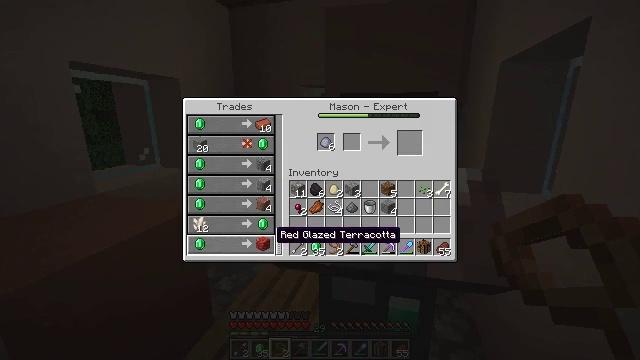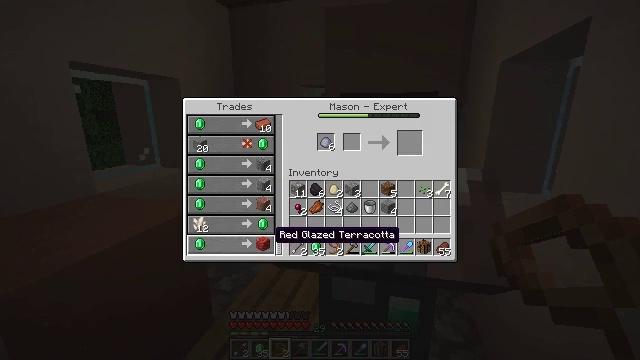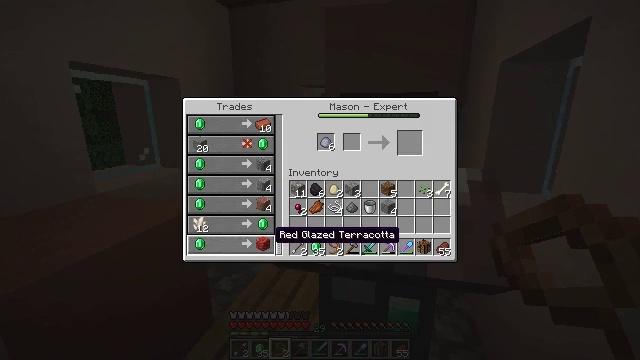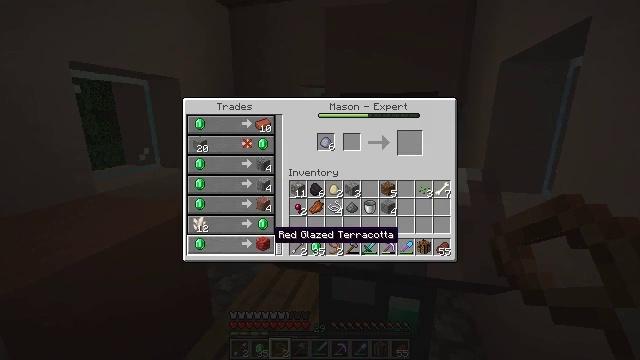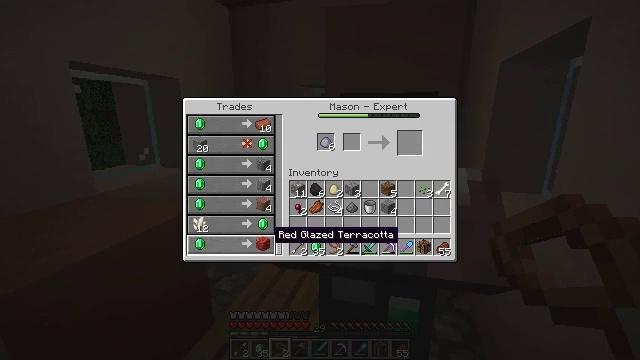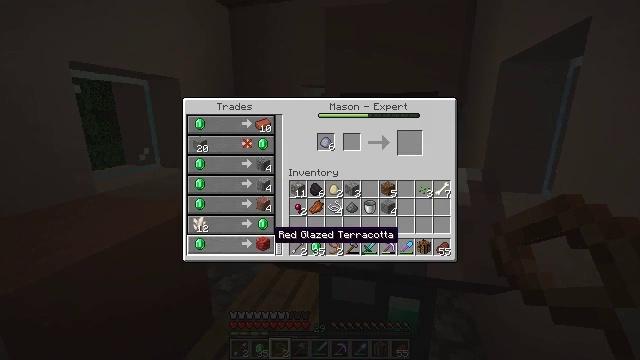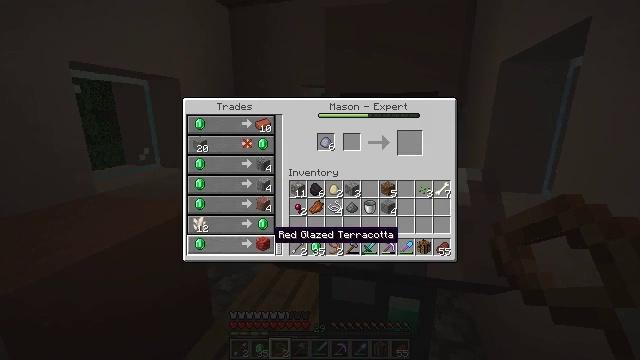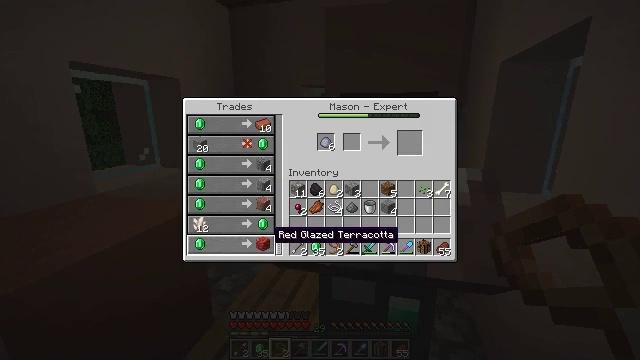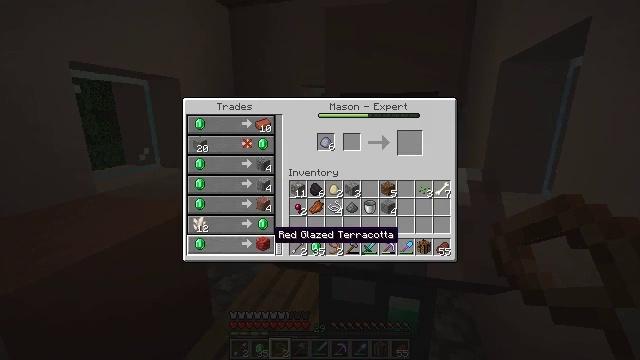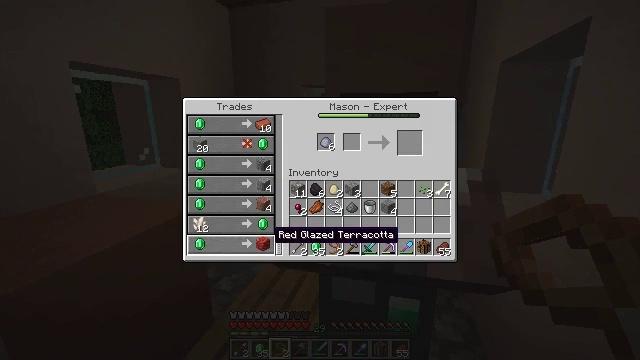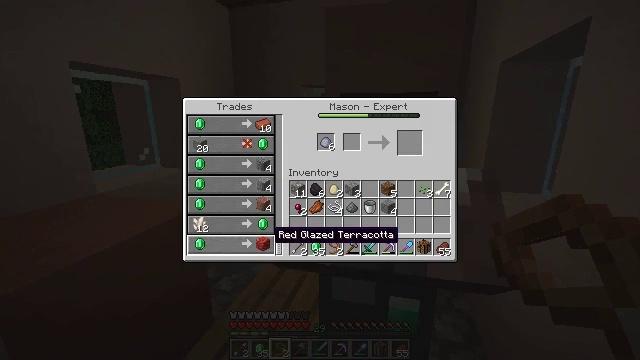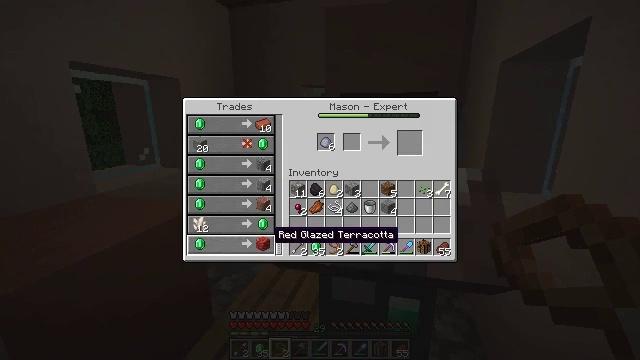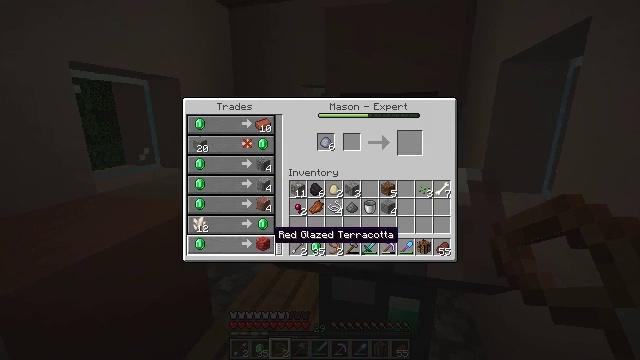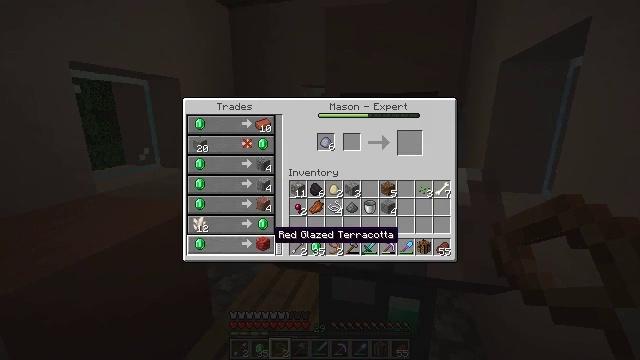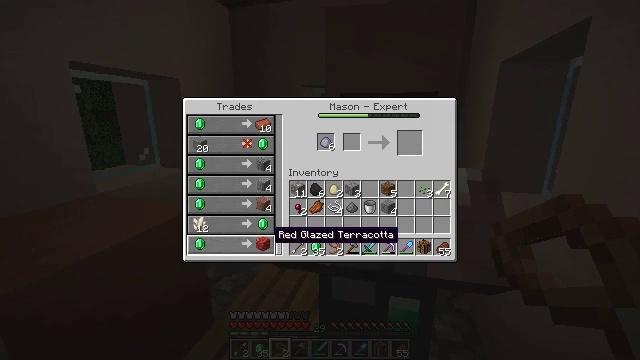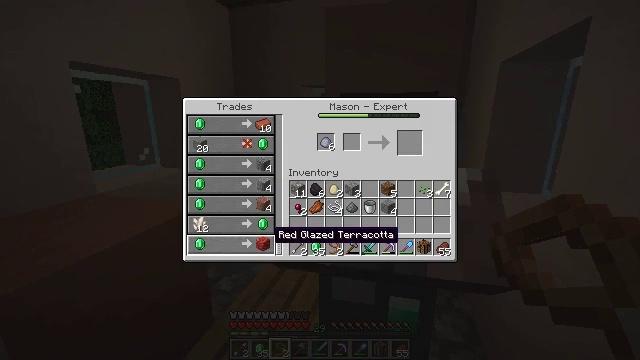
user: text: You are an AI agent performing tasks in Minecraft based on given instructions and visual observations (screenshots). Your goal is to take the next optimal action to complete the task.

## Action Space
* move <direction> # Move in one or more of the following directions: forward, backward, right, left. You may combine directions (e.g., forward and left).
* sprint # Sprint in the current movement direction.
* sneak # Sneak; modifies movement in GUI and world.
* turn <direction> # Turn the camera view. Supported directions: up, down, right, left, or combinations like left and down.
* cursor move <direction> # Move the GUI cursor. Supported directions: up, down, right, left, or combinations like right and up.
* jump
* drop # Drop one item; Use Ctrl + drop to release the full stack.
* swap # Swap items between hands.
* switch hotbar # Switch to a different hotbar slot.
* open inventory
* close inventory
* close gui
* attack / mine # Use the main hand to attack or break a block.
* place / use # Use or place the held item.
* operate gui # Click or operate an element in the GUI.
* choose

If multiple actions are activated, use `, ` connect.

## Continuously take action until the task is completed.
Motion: motion action
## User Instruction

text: Heat red terracotta in a furnace to craft red glazed terracotta.
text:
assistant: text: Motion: no_op
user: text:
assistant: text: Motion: no_op
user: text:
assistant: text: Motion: no_op
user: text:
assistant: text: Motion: no_op
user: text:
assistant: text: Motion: no_op
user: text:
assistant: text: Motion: no_op
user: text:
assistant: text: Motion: no_op
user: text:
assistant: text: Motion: no_op
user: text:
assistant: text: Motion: no_op
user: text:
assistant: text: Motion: no_op
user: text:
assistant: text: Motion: no_op
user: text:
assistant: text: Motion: no_op
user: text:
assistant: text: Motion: no_op
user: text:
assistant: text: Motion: no_op
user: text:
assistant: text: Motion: no_op
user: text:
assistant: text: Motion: no_op
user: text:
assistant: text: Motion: no_op
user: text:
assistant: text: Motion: no_op
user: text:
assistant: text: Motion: no_op
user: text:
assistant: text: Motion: no_op
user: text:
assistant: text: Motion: no_op
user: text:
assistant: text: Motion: no_op
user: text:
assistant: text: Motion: no_op
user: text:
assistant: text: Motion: no_op
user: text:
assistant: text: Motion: no_op
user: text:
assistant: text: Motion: no_op
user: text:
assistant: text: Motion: no_op
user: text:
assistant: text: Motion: no_op
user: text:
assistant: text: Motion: no_op
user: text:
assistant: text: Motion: no_op